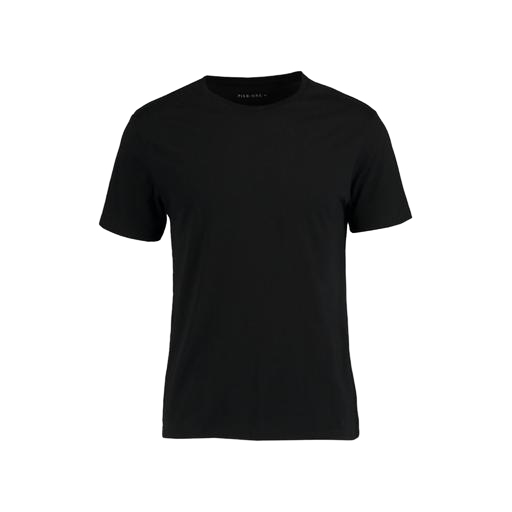
black round neck t-shirt, black plain t-shirt, black regular fit t-shirt, white background